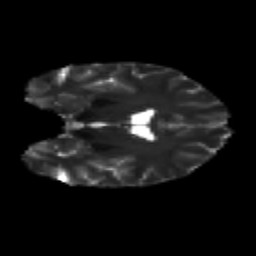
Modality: T2w
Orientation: coronal
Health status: healthy
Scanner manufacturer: philips
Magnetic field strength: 3 T
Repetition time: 9.75 s
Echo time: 0.092 s